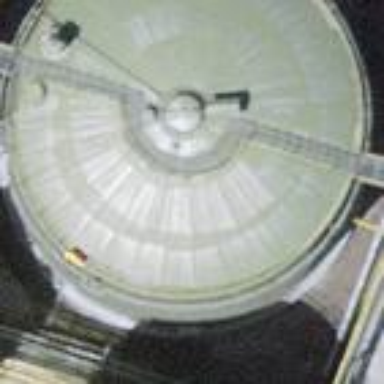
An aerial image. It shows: Storage tank building.